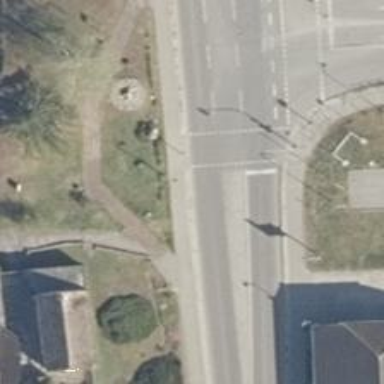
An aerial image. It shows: Secondary road with separate asphalt cycleway and sidewalk.